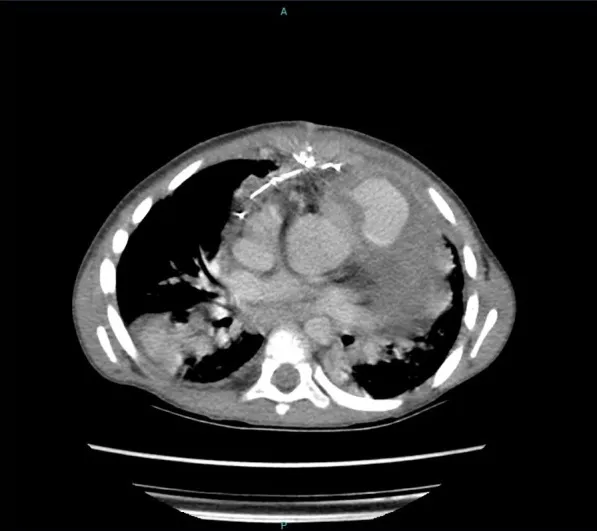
CT scan showing images compatible with pulmonary necrosis in the upper segment of the right lower pulmonary lobe.
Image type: radiology (ct)